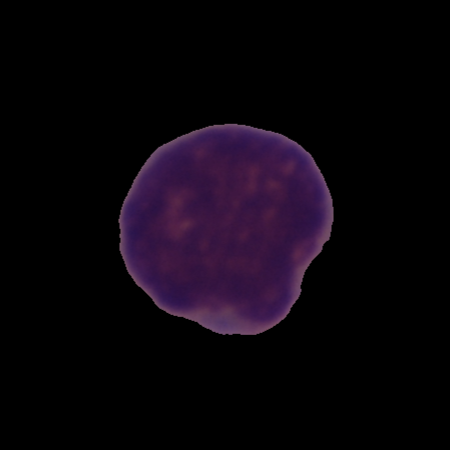
Label: cancer